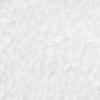
Label: no_change